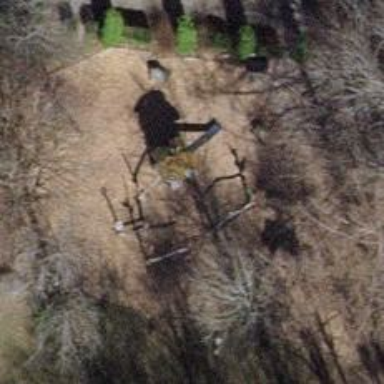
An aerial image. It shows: Playground area for leisure land.